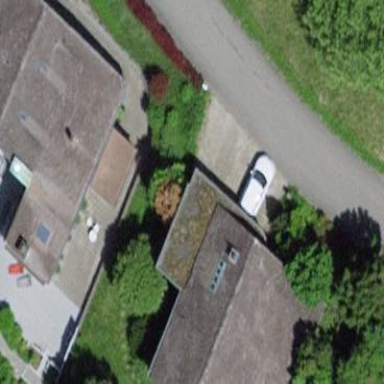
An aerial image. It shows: Garage building.